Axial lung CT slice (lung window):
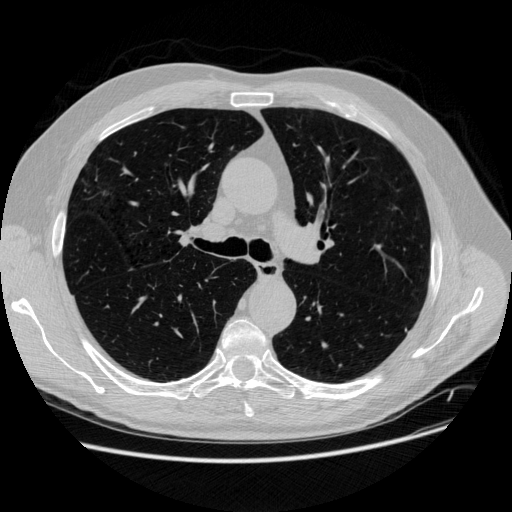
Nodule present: no